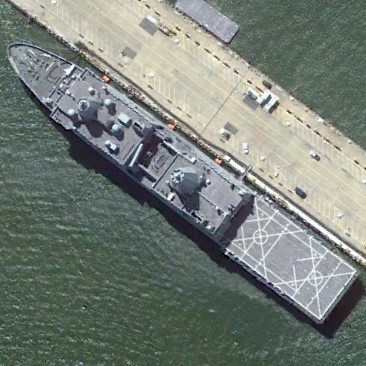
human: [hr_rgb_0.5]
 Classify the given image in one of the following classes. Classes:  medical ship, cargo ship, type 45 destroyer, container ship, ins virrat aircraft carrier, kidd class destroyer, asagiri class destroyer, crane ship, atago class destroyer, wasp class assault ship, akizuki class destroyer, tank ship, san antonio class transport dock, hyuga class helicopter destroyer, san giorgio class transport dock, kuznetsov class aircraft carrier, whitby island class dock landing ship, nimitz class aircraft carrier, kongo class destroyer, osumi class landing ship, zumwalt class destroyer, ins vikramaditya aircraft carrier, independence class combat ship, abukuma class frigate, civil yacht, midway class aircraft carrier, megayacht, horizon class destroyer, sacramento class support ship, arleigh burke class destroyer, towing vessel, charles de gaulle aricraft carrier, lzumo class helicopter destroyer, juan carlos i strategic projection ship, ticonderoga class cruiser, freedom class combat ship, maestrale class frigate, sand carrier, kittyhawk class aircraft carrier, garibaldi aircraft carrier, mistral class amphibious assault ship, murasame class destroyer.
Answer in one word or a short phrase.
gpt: San Antonio class transport dock